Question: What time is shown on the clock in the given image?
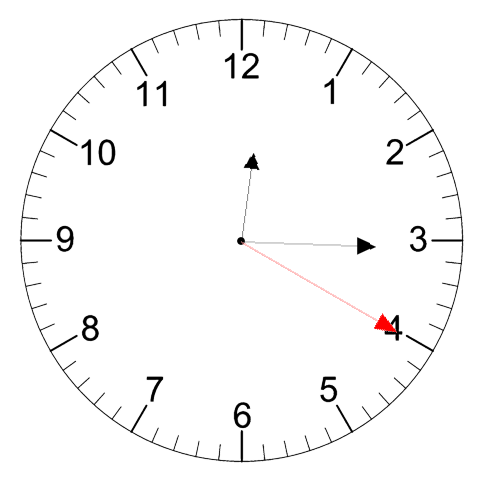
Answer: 12:15:20